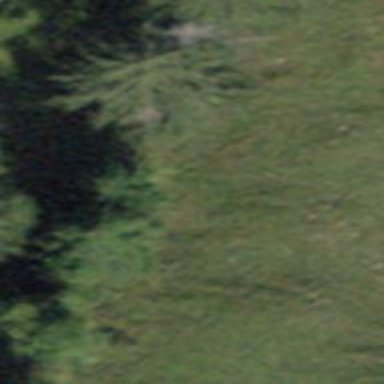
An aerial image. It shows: Row of trees in natural setting.